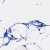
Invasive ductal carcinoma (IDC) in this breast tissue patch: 0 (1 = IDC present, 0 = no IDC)